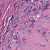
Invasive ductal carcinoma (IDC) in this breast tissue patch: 1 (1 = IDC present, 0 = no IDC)